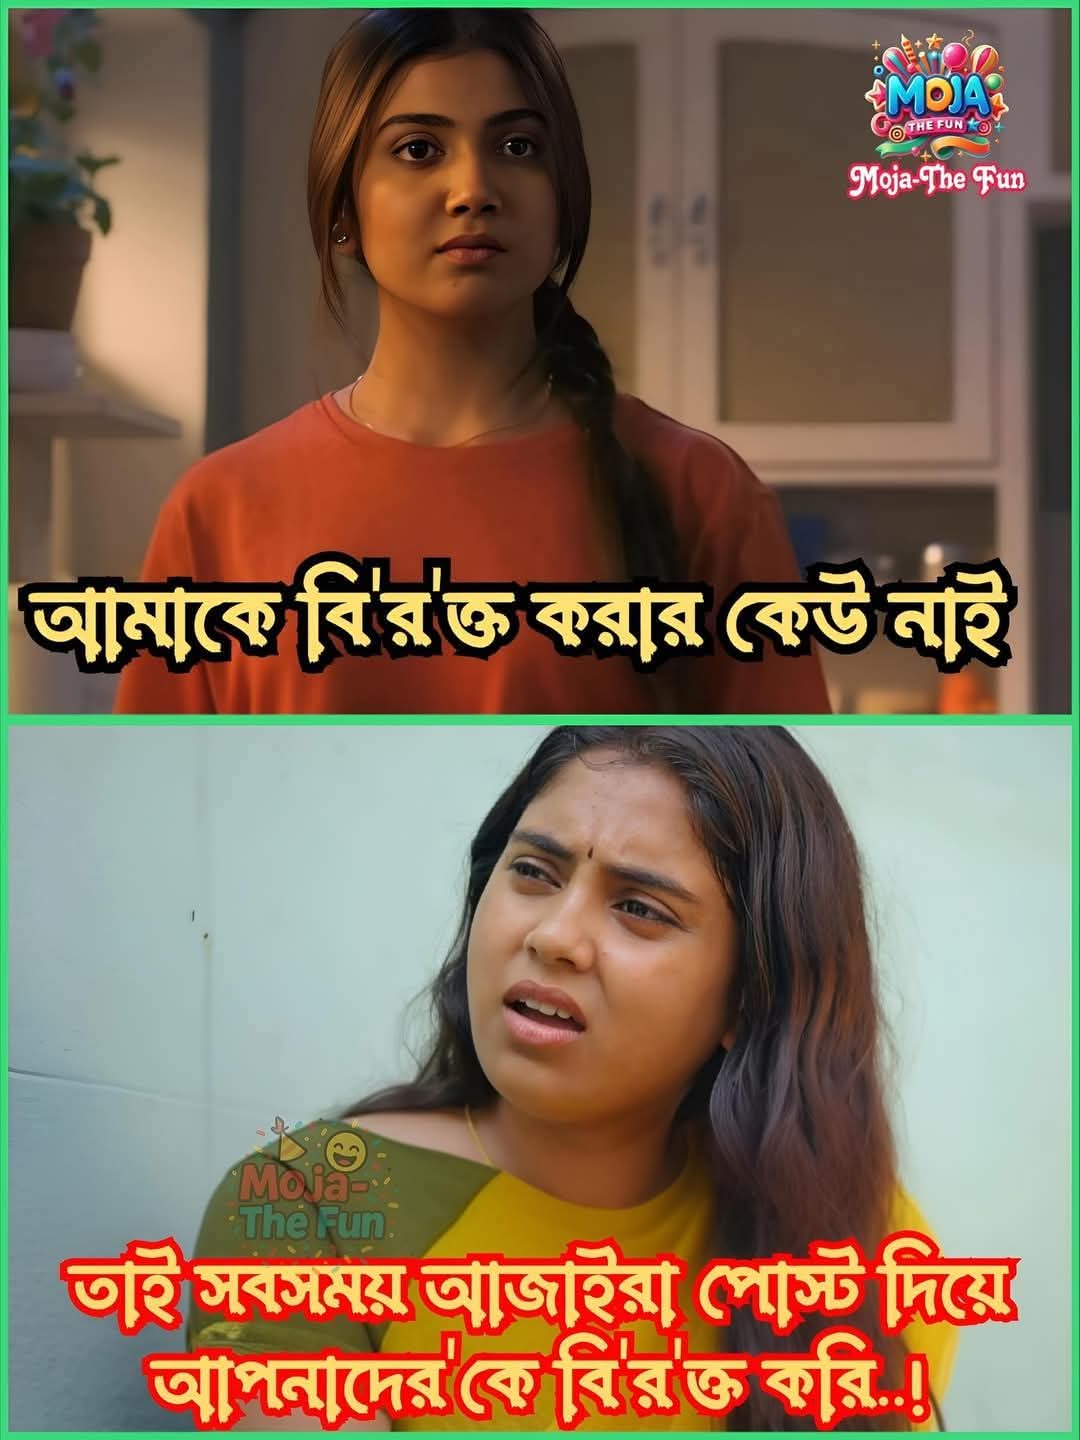
Text: আমাকে বি'র'ক্ত করার কেউ নাই
তাই সবসময় আজাইরা পোস্ট দিয়ে আপনাদের'কে বি'র'ক্ত করি..!
Label: Non Hate